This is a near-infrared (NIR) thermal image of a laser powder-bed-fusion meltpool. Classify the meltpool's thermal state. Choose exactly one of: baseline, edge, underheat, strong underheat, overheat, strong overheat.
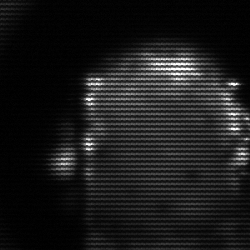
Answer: baseline